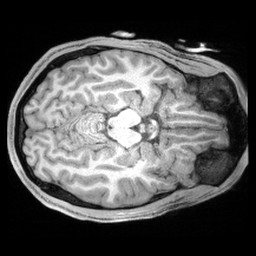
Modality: T1w
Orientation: axial
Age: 19
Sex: male
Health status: healthy
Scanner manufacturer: siemens
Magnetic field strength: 3 T
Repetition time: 2.4 s
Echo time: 0.00194 s